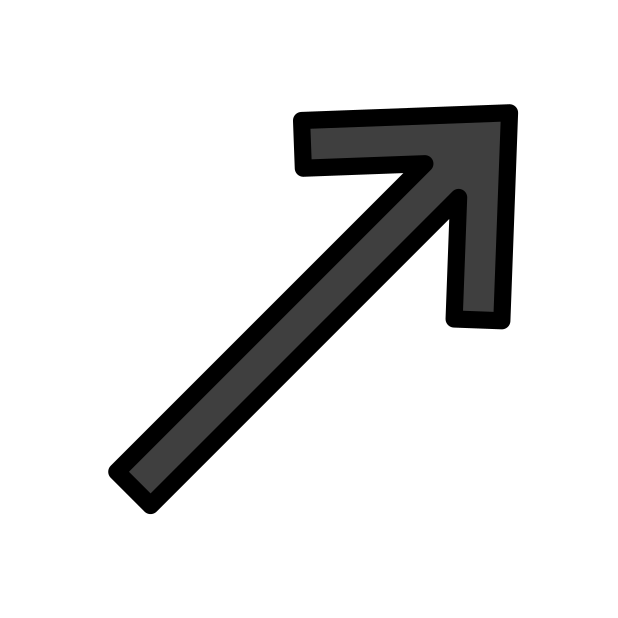
up-right arrow